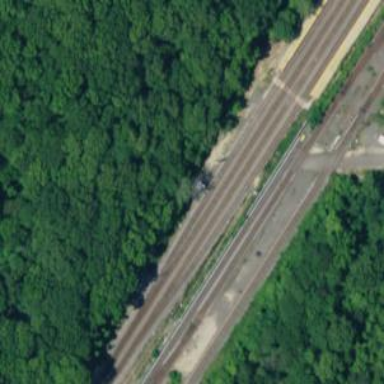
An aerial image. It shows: Railway siding for service.